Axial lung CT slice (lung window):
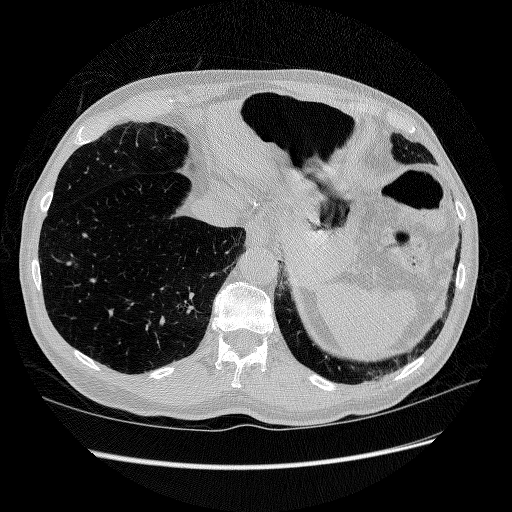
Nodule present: no